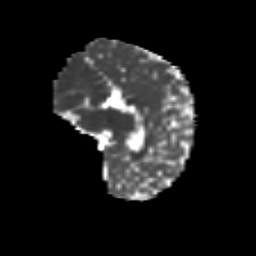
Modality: MD
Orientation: sagittal
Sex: female
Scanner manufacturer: siemens
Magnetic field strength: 3 T
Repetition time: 5 s
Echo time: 0.071 s